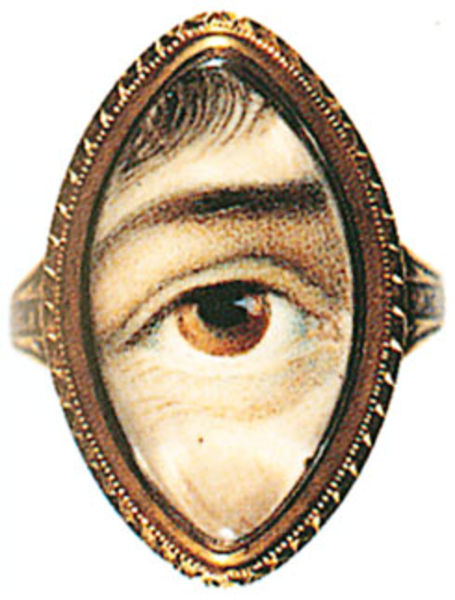
Titel: Eye of an Unknown Lady c.1782
Institution: Foskett No.23
Schlagwörter: mann, braun, frau, glas, schmuck, ornament, gesicht, rahmen, spiegel, auge, gold, haare, augenbrauen, oval, pony, farbig, starr, bronze, augenbraue, ring, pupille, iris, mandel, teil, elypse, mandelform, elliptisch, puppille